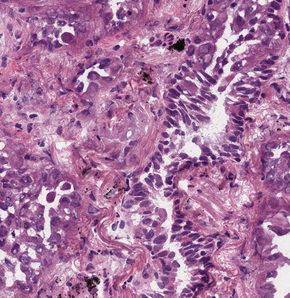
Tumor epithelial tissue: yes
Tumor-associated stroma tissue: yes
Normal tissue: no